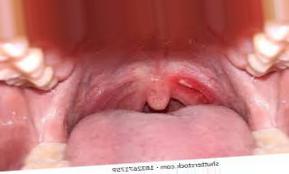
Condition: Mouth Ulcer